Interaction volume radius: 10 \u00c5
Interaction volume height: 10 \u00c5
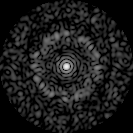
Disorder parameter: 0.8549